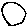
Label: circle